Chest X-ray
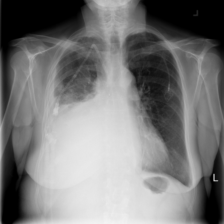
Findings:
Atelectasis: negative
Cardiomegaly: negative
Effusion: negative
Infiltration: negative
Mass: negative
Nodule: negative
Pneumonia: negative
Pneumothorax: negative
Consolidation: negative
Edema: negative
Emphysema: negative
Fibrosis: negative
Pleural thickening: negative
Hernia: negative